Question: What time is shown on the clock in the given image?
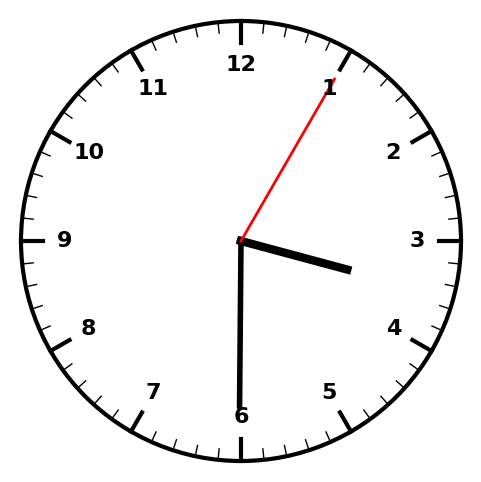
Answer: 03:30:05